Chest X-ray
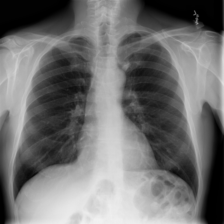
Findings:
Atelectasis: negative
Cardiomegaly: negative
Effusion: negative
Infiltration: negative
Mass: negative
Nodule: negative
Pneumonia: negative
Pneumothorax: negative
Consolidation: negative
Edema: negative
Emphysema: negative
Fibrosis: negative
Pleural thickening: negative
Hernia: negative